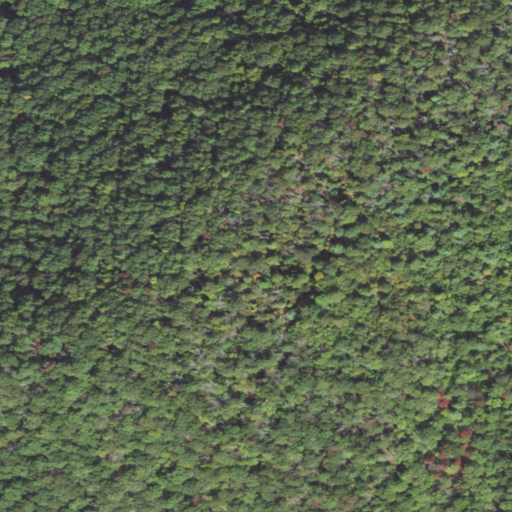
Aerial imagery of mountain in Pennsylvania named Beatty Knob containing only deciduous forest